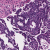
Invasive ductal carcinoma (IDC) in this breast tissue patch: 1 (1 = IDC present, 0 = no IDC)